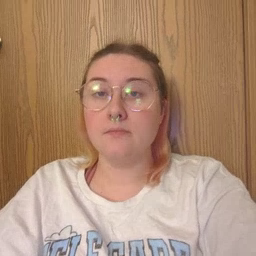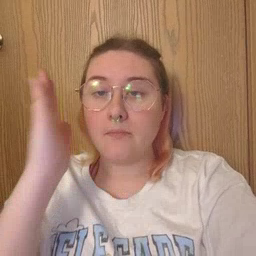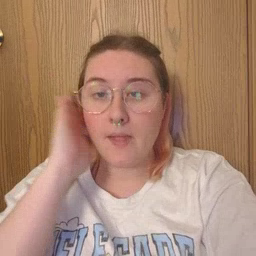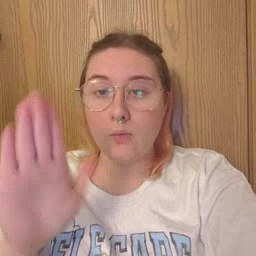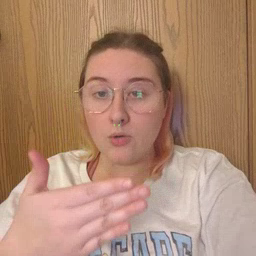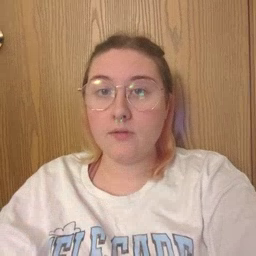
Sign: bedroom